Field crop: maize
Growth stage: 2
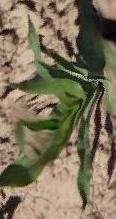
Species: maize